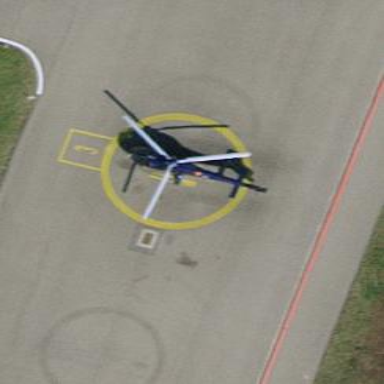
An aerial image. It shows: Image showing helipad at airport.